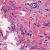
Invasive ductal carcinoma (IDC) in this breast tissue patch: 0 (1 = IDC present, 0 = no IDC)